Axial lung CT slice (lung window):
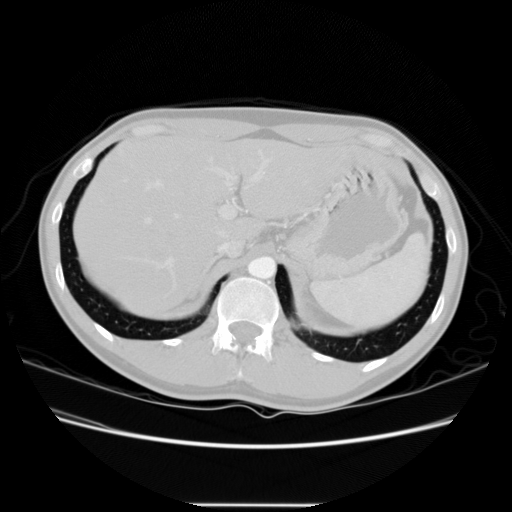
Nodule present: no